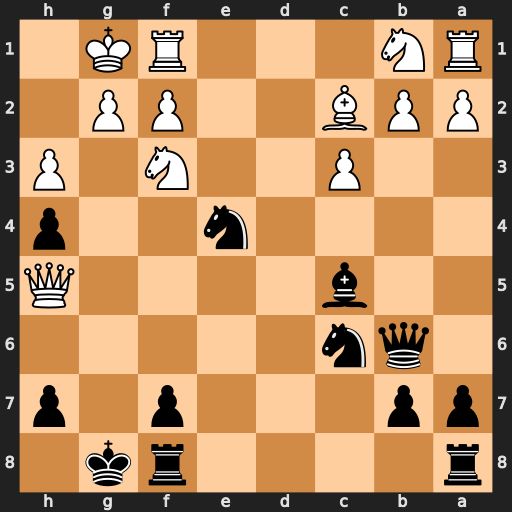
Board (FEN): r4rk1/pp3p1p/1qn5/2b4Q/4n2p/2P2N1P/PPB2PP1/RN3RK1
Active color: b
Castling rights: -
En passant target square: -
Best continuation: Bxf2+ Rxf2 Qxf2+